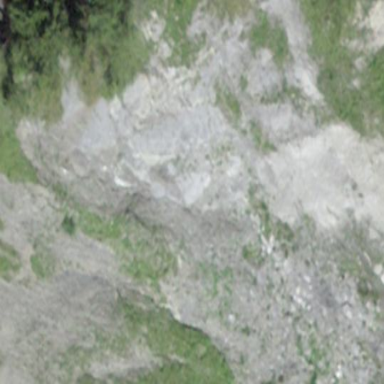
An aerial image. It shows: Natural scree.